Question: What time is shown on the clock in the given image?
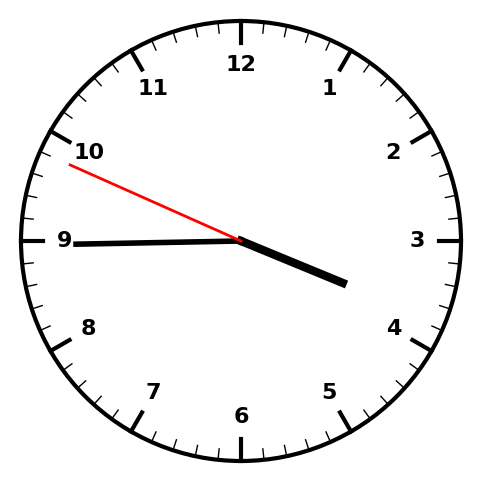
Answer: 03:44:49